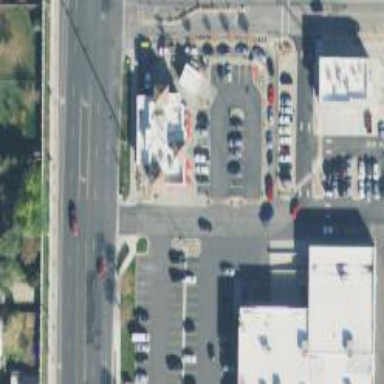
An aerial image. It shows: Parking space.